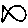
Label: fish